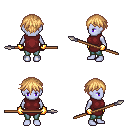
a pixel art fantasy rpg character, female body template, dark elf, purple skin, maroon tunic, teal pants, light blonde short bangs hairstyle, gold gloves, spear, four views (front, back, left, right), 2x2 character sprite sheet, small pixel art, hard edges, no anti-aliasing